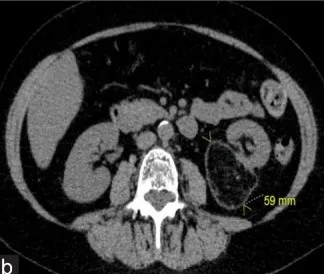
A 64-year-old woman with an incidental angiomyolipoma (AML). (b) Axial CT of the abdomen and pelvis at an 18-month follow-up showing shrinkage of the AML measuring 59 mm.
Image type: radiology (ct)